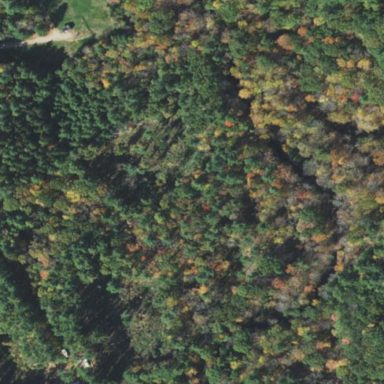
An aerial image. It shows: Serene woodland landscape.